Interaction volume radius: 10 \u00c5
Interaction volume height: 10 \u00c5
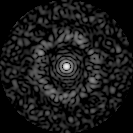
Disorder parameter: 0.8413